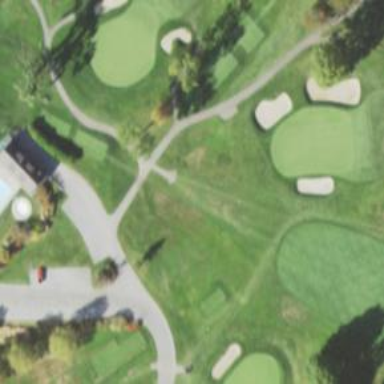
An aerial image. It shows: Pathway for golfing.